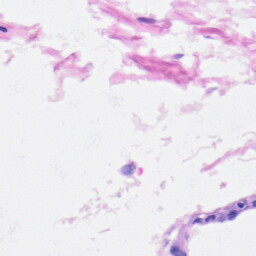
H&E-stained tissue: Heart